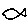
Label: fish